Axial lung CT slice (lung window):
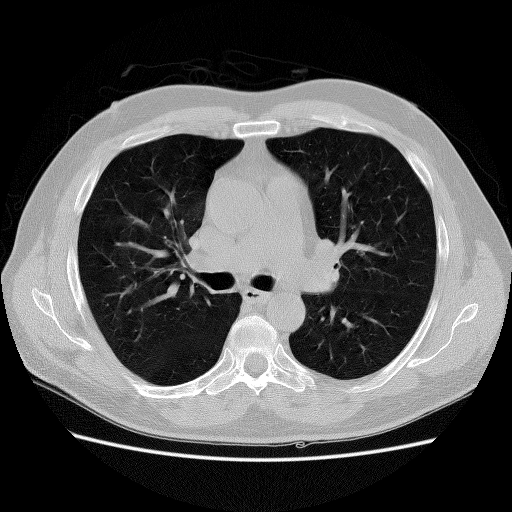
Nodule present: no